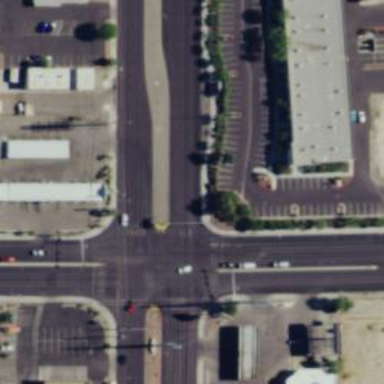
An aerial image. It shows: Solid stop line on the road marking.